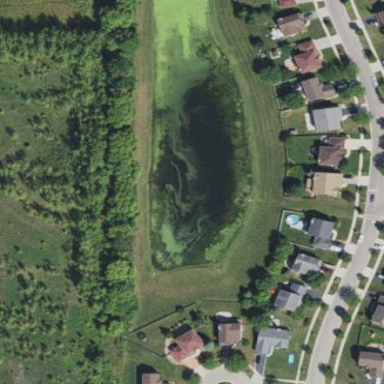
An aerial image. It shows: Pond surrounded by natural water.